Question: Let's say I have a standard form setup with a ViewModel and validation like this.
'''
public class EditEventViewModel
{
public int EventID { get; set; }
[StringLength(10)]
public string EventName { get; set; }
}
'''
'''
@using (Html.BeginForm(null, null, FormMethod.Post, new {id="editEventForm"}))
{
@Html.AntiForgeryToken()
@Html.LabelFor(model => model.EventName)
@Html.EditorFor(model => model.EventName)
@Html.ValidationMessageFor(model => model.EventName)
}
'''
'''
[HttpPost]
[ValidateAntiForgeryToken]
public ActionResult Edit([Bind(Include = "EventName")] EventViewModel model)
{
//Get the specific record to be updated
var eventRecord = (from e in db.Event
where e.EventID == model.EventID
select e).SingleOrDefault();
//Update the data
if (ModelState.IsValid)
{
eventRecord.EventName = model.EventName;
db.SaveChanges();
}
return RedirectToAction("Index");
}
'''
Now, if I do a regular form submit and enter an EventName with a string length over 10, the model error will be triggered and I'll be notified in the validation message in the view.
But, I prefer to submit my forms with JQuery AJax like this.
'''
$.ajax({
type: "POST",
url: "/EditEvent/Edit",
data: $('#editEventForm').serialize(),
success: function () {
},
error: function () {
}
});
'''
With this way, I add some javascript on the client side to validate before the submit, but I'd still like the data annotations in the ViewModel as a backup.
When this reaches the controller, it's still checked with 'if (ModelState.IsValid)'. If it's not valid, then the data is not written to the database, just as designed.
Now, I want to know what I can do if the ModelState is valid, when posting with JQuery. This will not trigger the regular validation, so what can I do to send back information that an error has occurred?
'''
if (ModelState.IsValid)
{
eventRecord.EventName = model.EventName;
db.SaveChanges();
}
else
{
//What can I do here to signify an error?
}
'''
I already have custom errors set up in Web.config
'''
<customErrors mode="On">
'''
That routes errors to the Views/Shared/Error.cshtml file, where I'm outputting information about the error that got the request there.
Is there anyway my model state error (or any error) in the controller could be sent here?
'''
@model System.Web.Mvc.HandleErrorInfo
@{
Layout = null;
ViewBag.Title = "Error";
}
<h1 class="text-danger">Error.</h1>
<h2 class="text-danger">An error occurred while processing your request.</h2>
<p>
Controller: @Model.ControllerName <br />
Action: @Model.ActionName <br />
Exception: @Model.Exception.Message
</p>
'''
Here's another update working with pieces of all of the responses.
In my controller, I put this in the else statement 'throw new HttpException(500, "ModelState Invalid");' (else - meaning that the ModelState is not valid)
That triggers my custom errors in Web.config to send to the Views/Shared/Error.cshtml, (kind of) but this only shows up in FireBug like this. The actual page doesn't go anywhere. Any idea how I get this on the parent page?
If this doesn't make sense, I've been using the setup described <URL>, to send to my custom error page. The fact that this is an AJAX call is making this work a little differently.

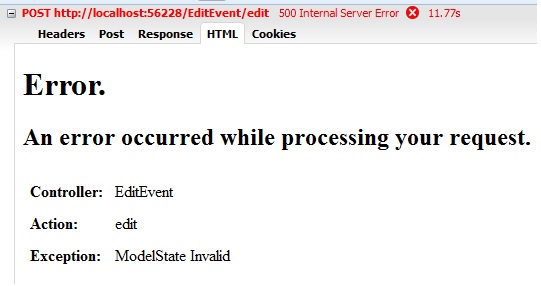
Answer: For my unique situation, I decided to take a different approach. Since I have custom errors set up in Web.config, I'm able to handle any non-Ajax request errors automatically and have that information sent to Views/Shared/Error.cshtml.
Suggested reading for that <URL>.
I'm also able to handle application errors outside of MVC using the methods described <URL>.
I have also installed ELMAH to log any errors in my SQL database. Information about that <URL>.
My original intention was to catch errors in the controllers the same way when I send an Ajax request, which I guess you can't do.
When I post a form in my application, the form is first checked on the client side with javascript validation. I know which fields I don't want to be blank and how many characters and what type of data to accept. If I find a field not matching that criteria, I send information about that error to a JQuery dialog to display that information to the user. If all of my criteria is met, then I finally submit the form to the controller and action.
For this reason, I've decided to throw an exception in the controller if an error occurs. If the client-side validation finds no problem with the data being submitted and the controller still errors out, then I definitely want that error logged. Keep in mind that I'm also setting the data annotations on the ViewModel as a backup to the client-side validation. Throwing an exception will trigger the JQuery error function and will trigger ELMAH to log this error.
My controller would look like this.
'''
// POST: EditEvent/Edit
//Method set to void because it does not return a value
[HttpPost]
[ValidateAntiForgeryToken]
public void Edit([Bind(Include = "EventID, EventName")] EditEventViewModel model)
{
//Get the specific record to be updated
var eventRecord = (from e in db.Event
where e.EventID == model.EventID
select e).SingleOrDefault();
//******************************************************************//
//*** Not really sure if exceptions like this below need to be **//
//*** manually called because they can really bog down the code **//
//*** if you're checking every query. Errors caused from **//
//*** this being null will still trigger the Ajax error functiton **//
//*** and get caught by the ELMAH logger, so I'm not sure if I **//
//*** should waste my time putting all of these in. Thoughts? **//
//******************************************************************//
//If the record isn't returned from the query
if (eventRecord == null)
{
//Triggers JQuery Ajax Error function
//Triggers ELMAH to log the error
throw new HttpException(400, "Event Record Not Found");
}
//If there's something wrong with the ModelState
if (!ModelState.IsValid)
{
//Triggers JQuery Ajax Error function
//Triggers ELMAH to log the error
throw new HttpException(400, "ModelState Invalid");
}
//Update the data if there are no exceptions
eventRecord.EventName = model.EventName;
db.SaveChanges();
}
'''
The ViewModel with data annotations looks like this.
'''
public class EditEventViewModel
{
public int EventID { get; set; }
[Required]
[StringLength(10)]
public string EventName { get; set; }
}
'''
The JQuery Ajax call looks like this
'''
$.ajax({
type: "POST",
url: "/EditEvent/Edit",
data: $('#editEventForm').serialize(),
success: function () {
//Triggered if everything is fine and data was written
},
error: function () {
//Triggered with the thrown exceptions in the controller
//I will probably just notify the user on screen here that something happened.
//Specific details are stored in the ELMAH log, the user doesn't need that information.
}
});
'''
I used information from everyone's posts. Thanks to everyone for helping.